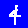
Digit: 4